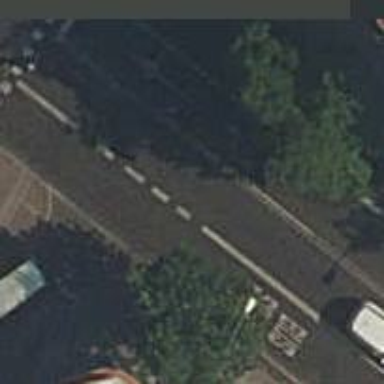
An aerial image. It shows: Primary highway with asphalt surface. It includes shared cycle lane.